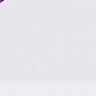
Metastatic tissue present: no